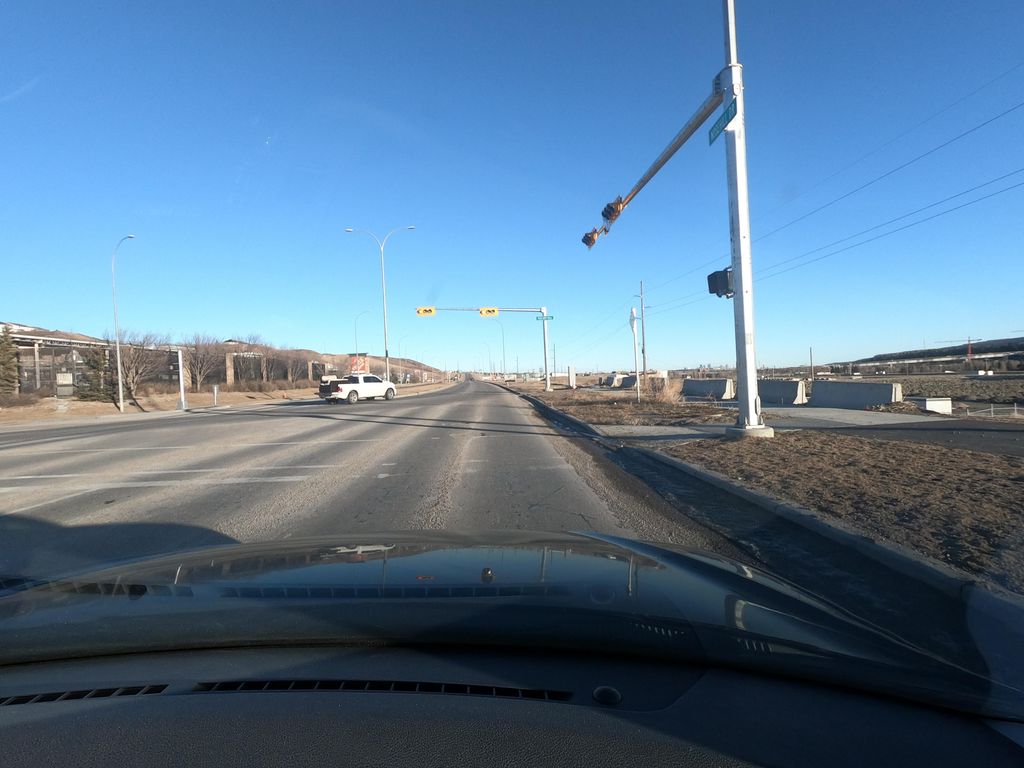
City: calgary